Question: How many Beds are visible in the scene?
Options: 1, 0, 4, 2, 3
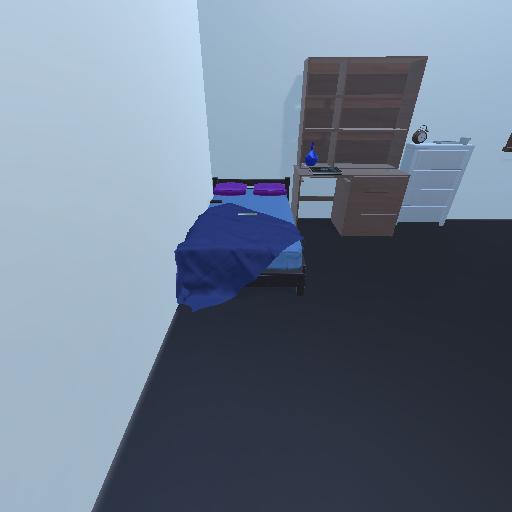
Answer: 1